RGB frame:
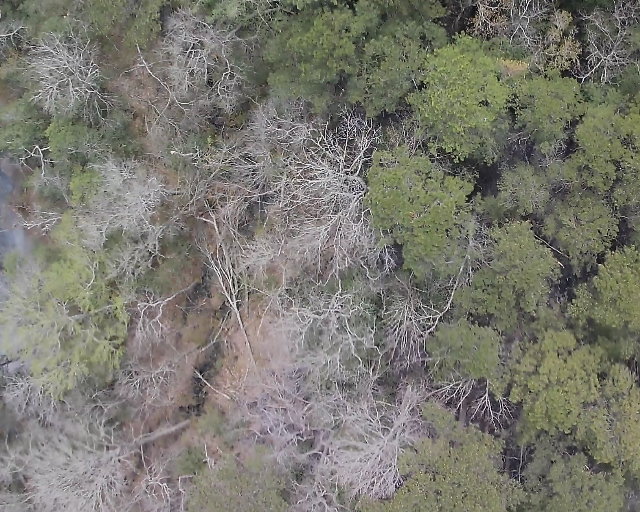
Thermal frame:
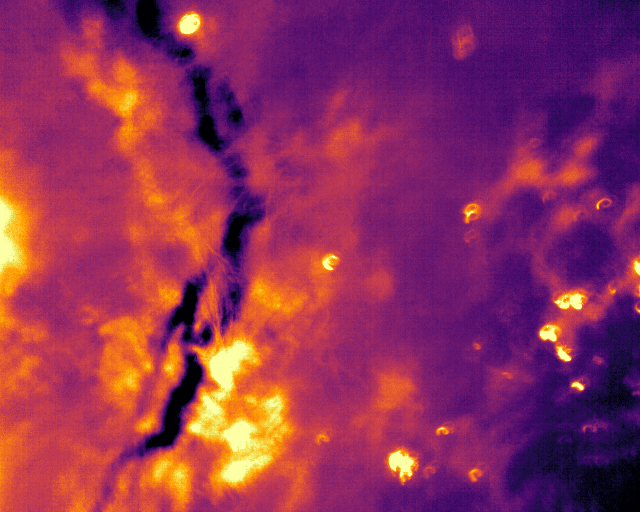
Captured: 2026-02-26 03:06:46
Pixels at or above 80 °C: 0 (fraction of frame: 0)